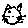
Label: cat